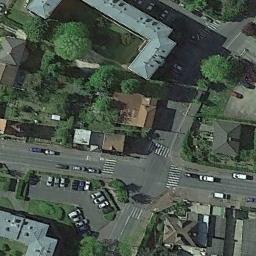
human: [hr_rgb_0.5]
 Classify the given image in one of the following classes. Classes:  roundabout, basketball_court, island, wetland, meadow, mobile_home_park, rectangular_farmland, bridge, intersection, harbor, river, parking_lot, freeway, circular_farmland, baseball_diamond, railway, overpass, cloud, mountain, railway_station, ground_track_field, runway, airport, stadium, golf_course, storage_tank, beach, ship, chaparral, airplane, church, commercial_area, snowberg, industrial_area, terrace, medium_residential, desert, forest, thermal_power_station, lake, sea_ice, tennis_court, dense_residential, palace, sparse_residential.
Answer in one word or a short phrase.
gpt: intersection